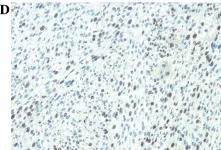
Immunohistochemical staining of the primary adrenocortical carcinosarcoma. (D) Carcinomatous and sarcomatous cells positive for Ki-67 (x100).
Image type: pathology (immunostaining)